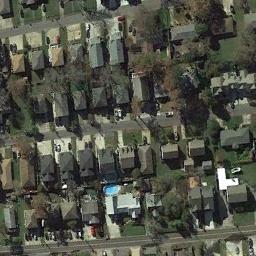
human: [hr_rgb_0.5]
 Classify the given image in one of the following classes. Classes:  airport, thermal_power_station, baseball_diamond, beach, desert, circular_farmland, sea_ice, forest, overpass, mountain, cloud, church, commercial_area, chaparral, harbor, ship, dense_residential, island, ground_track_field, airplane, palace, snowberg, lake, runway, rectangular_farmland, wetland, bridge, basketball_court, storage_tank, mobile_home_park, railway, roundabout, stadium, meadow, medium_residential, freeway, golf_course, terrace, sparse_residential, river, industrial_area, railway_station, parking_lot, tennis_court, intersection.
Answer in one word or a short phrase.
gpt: dense_residential